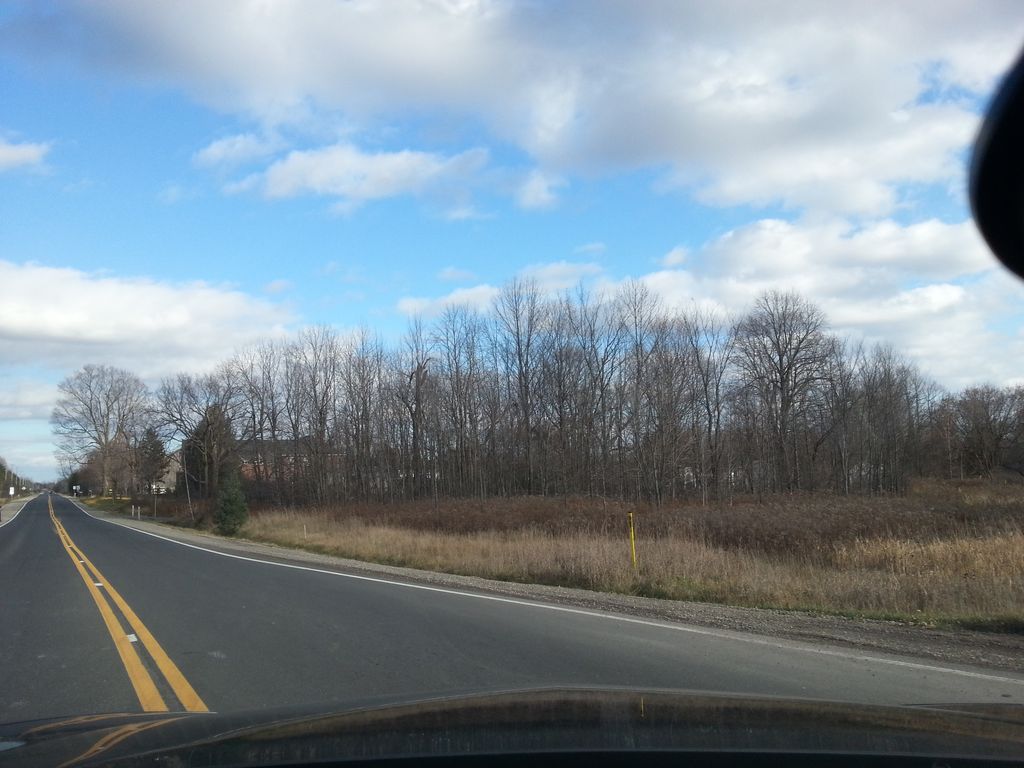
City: ottawa-gatineau